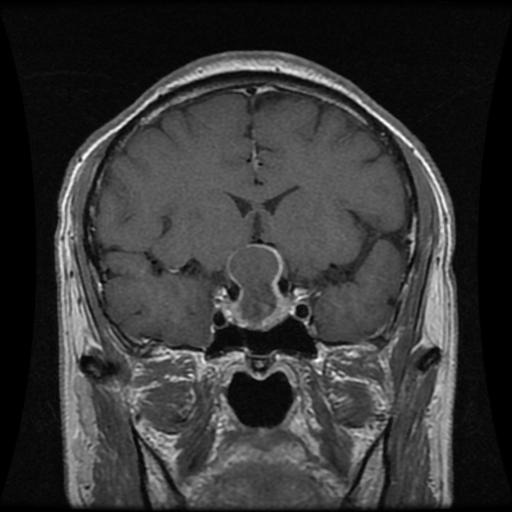
Label: pituitary